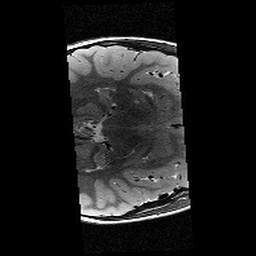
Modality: T2w
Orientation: axial
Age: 9
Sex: male
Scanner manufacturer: siemens
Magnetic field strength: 3 T
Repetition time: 9.23 s
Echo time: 0.067 s